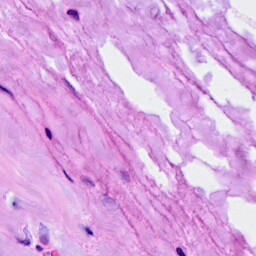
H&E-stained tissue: Breast